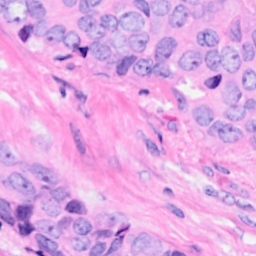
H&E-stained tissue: Breast